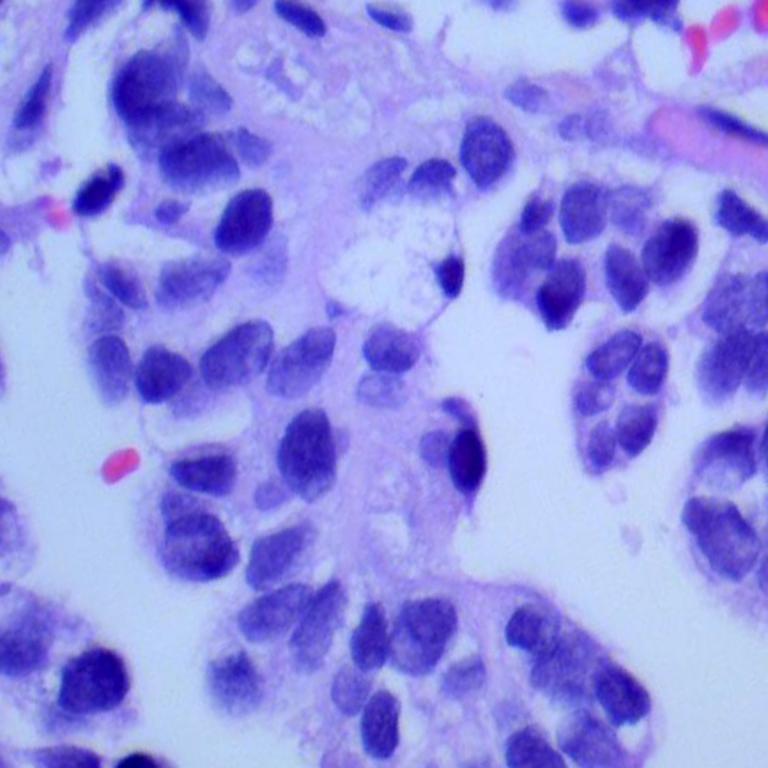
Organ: lung
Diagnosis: adenocarcinomas